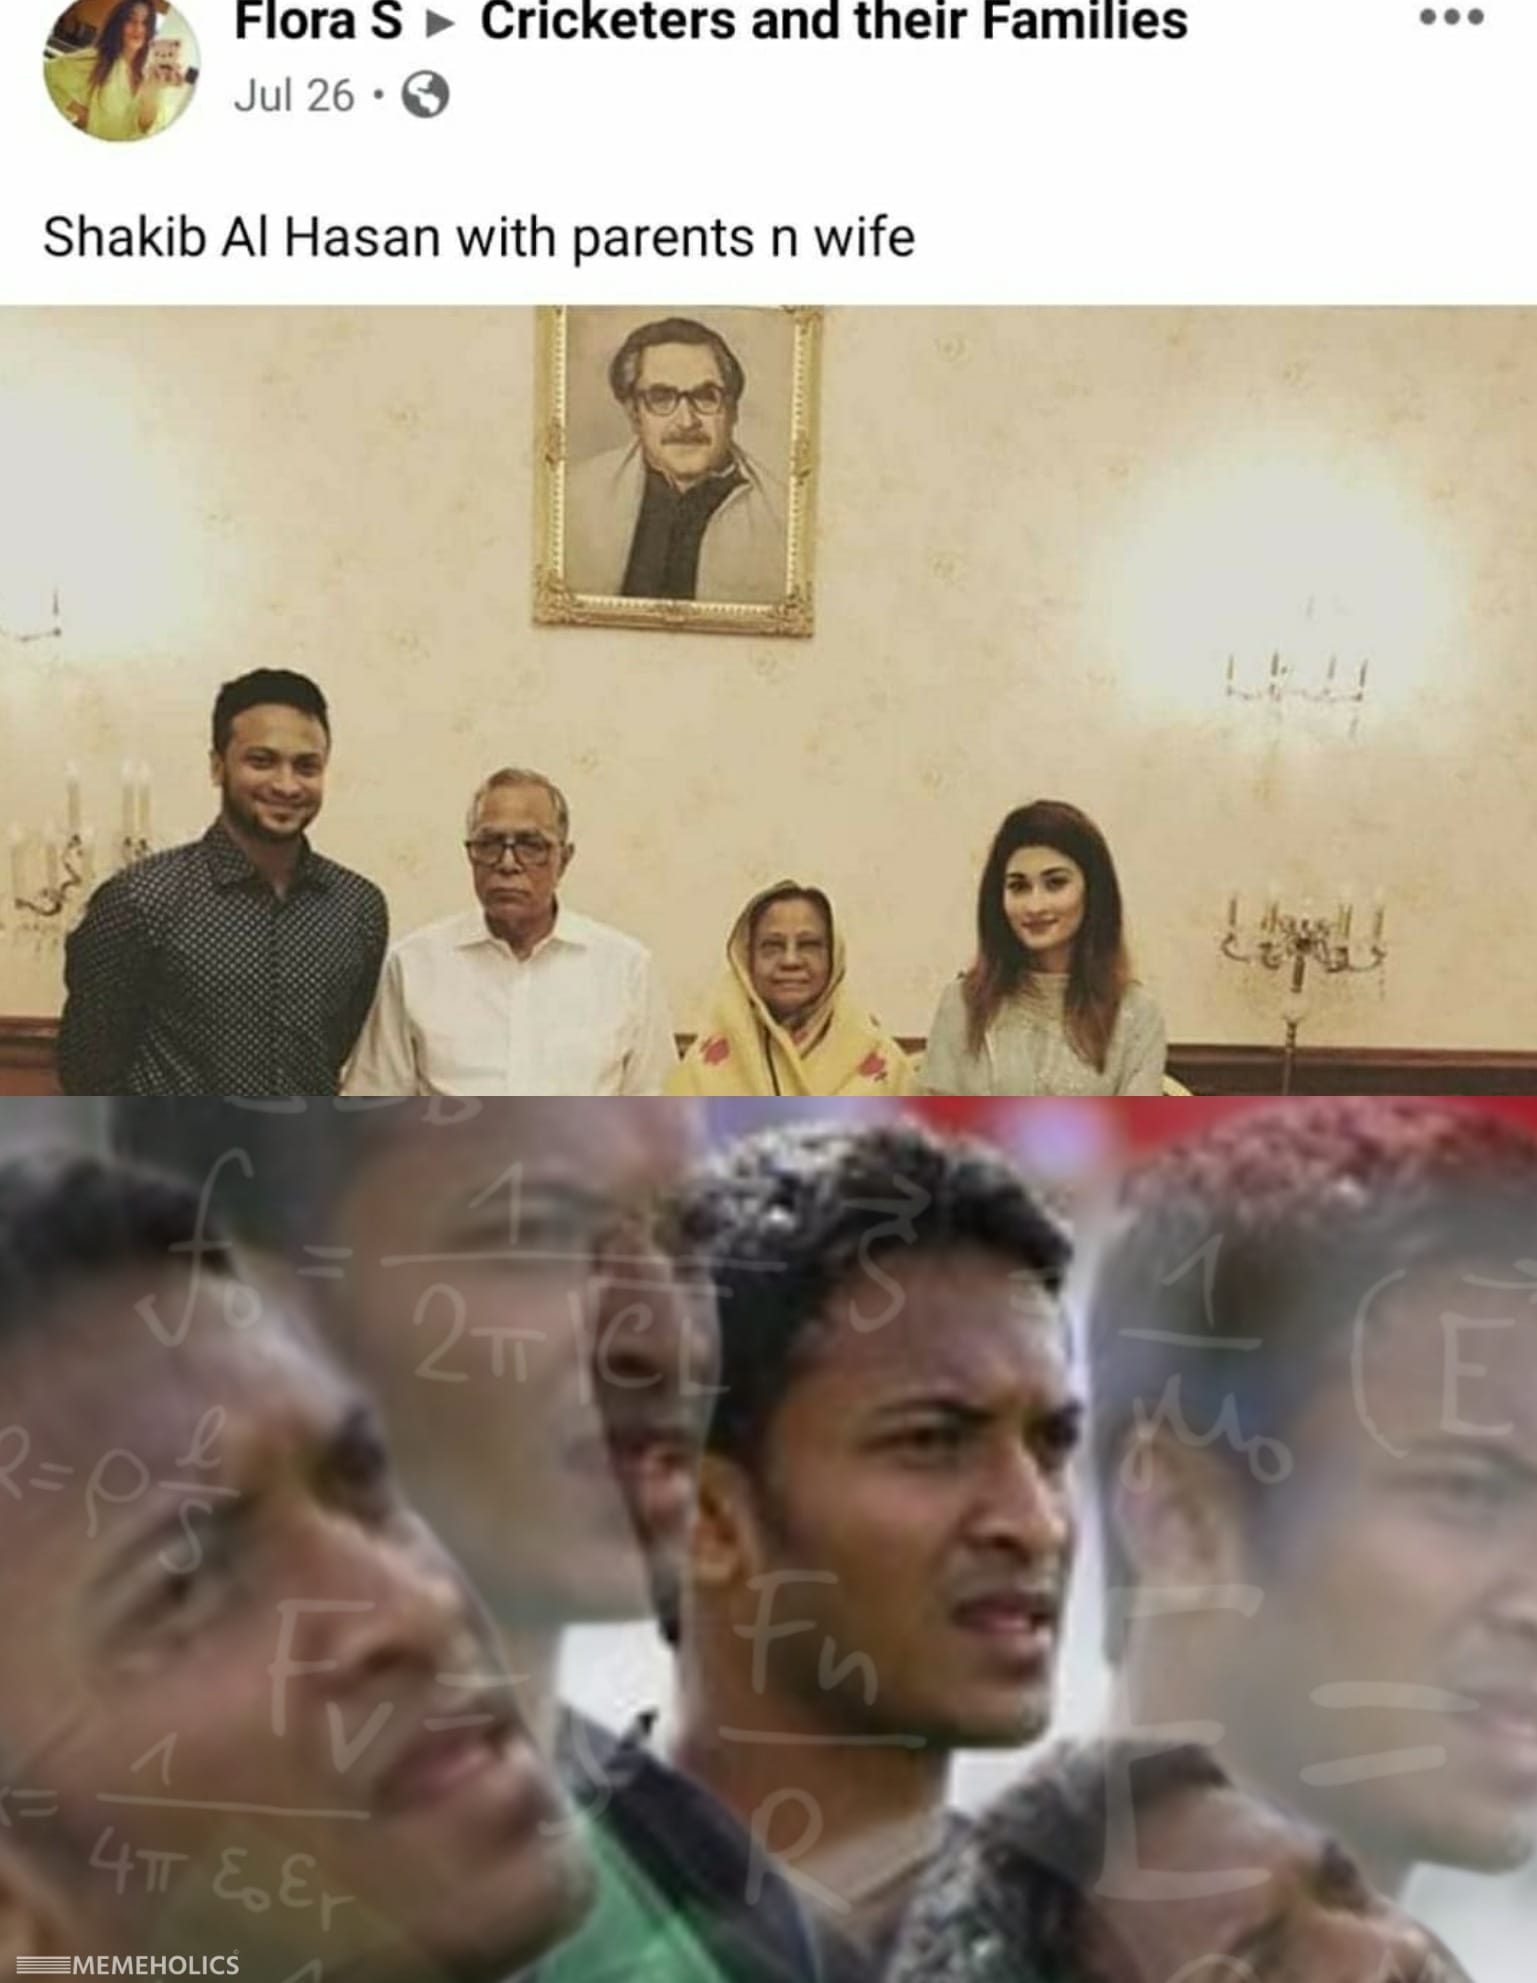
Caption: Shakib A Hasan with parents n wife
Label: non-hate